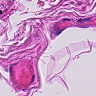
Metastatic tissue present: no